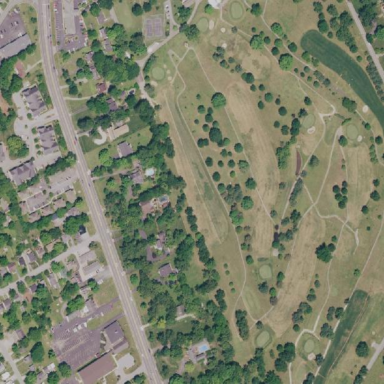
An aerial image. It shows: Golf course.